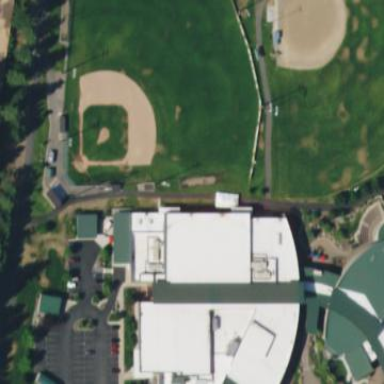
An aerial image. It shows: Multi-sport building.